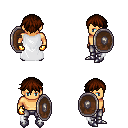
a pixel art fantasy rpg character, male body template, human, tanned skin, white cape, metal pants, brown short bangs hairstyle, gold gloves, metal boots, shield, four views (front, back, left, right), 2x2 character sprite sheet, small pixel art, hard edges, no anti-aliasing